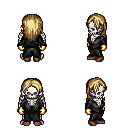
a pixel art fantasy rpg character, male body template, skeleton, gray robe, red pants, blonde long hairstyle, gold gloves, brown shoes, four views (front, back, left, right), 2x2 character sprite sheet, small pixel art, hard edges, no anti-aliasing